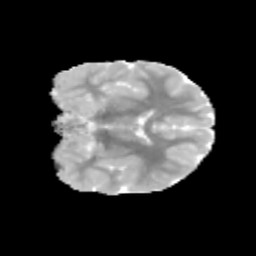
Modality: MD
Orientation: coronal
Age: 10
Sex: male
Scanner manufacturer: siemens
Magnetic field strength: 3 T
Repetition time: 3.8 s
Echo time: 0.07 s